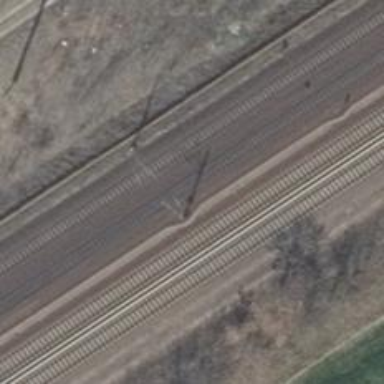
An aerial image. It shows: Railway milestone with catenary mast.